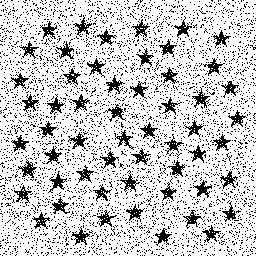
Squares: 0
Triangles: 0
Stars: 56
Total shapes: 56